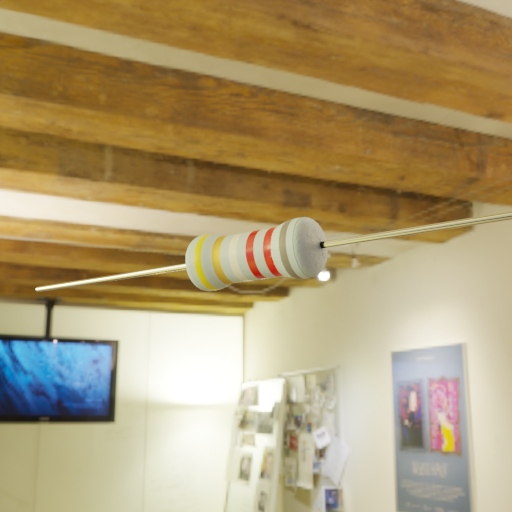
Resistor colour bands (in order): yellow, gold, white, red, red, gray